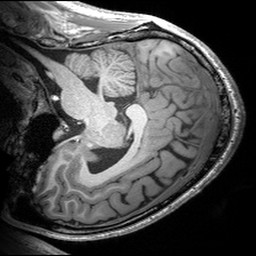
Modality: T1w
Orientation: sagittal
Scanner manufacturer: siemens
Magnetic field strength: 3 T
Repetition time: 2.53 s
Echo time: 0.00299 s